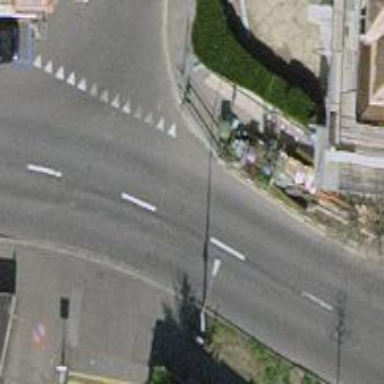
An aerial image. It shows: Uncontrolled road crossing.